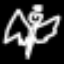
Label: angel